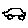
Label: car